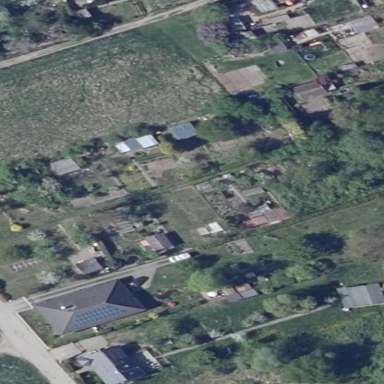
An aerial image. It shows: Allotments area.